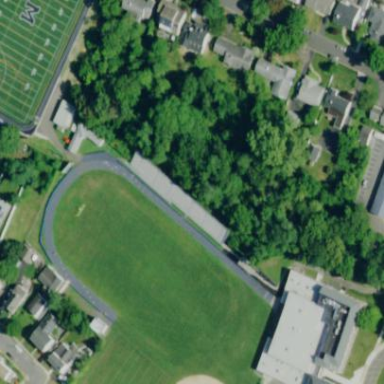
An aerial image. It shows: Bleachers on leisure land.